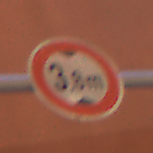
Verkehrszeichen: TatsaechlicheHoehe
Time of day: MorningAfternoon
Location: Outdoor (Urban)
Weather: Clear
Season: NotSpecified
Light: Natural